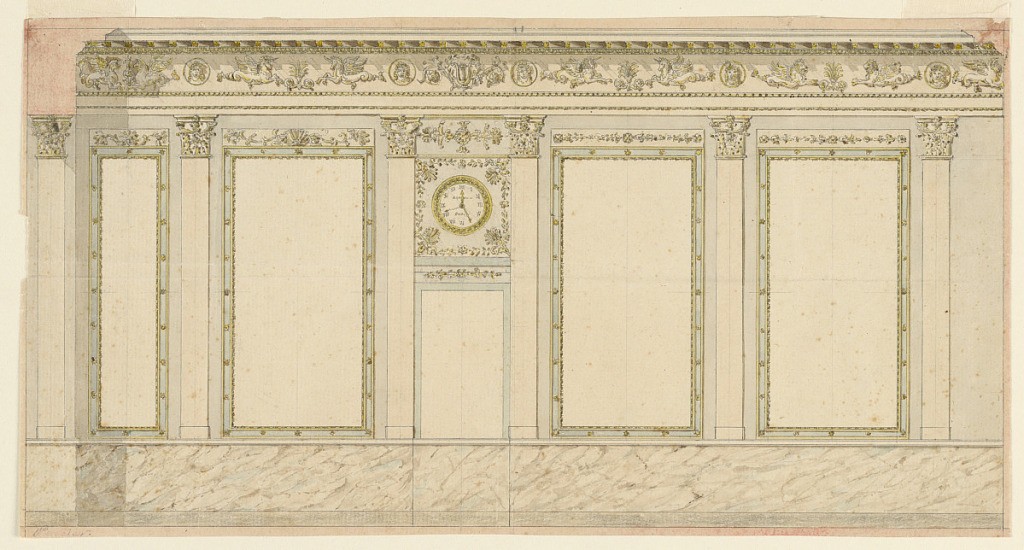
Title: Design for a Wall Vestibule
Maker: Charles Percier, French, 1764–1838
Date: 1800-1805
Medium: Pen and ink, brush and watercolor, red crayon, graphite on paper
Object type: drawing
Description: A wall panel which is flanked by two pilasters and is out of center contains the dial of a clock over door the bottom is shaped as a part of the dado. At right, two panels with frames and a narrowed other panel and pilasters. Open passage to another room at left.